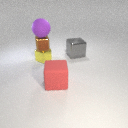
large gray metal cube behind small yellow metal cube